Question: In Android, is it possible to have different background color for the views, the empty space and the action bar?
For example I have a PreferenceScreen in a PreferenceFragment. I have these codes:
Style XML:
'''
<resources xmlns:android="http://schemas.android.com/apk/res/android">
<style name="MyTheme" parent="android:Theme.Holo">
<item name="android:textColor">@color/blue1</item>
<item name="android:background">@color/bg</item>
<item name="android:actionBarStyle">@style/MyActionBar</item>
<item name="android:titleTextStyle">@style/MyActionBar</item>
</style>
<style name="MyActionBar" parent="@android:style/Widget.Holo.ActionBar.Solid">
<item name="android:background">@color/brown1</item>
<item name="android:windowBackground">@color/brown1</item>
</style>
</resources>
'''
my PreferenceFragment class: this already looks like a hack!
'''
@Override
public View onCreateView(LayoutInflater inflater, ViewGroup container,
Bundle savedInstanceState) {
View v=super.onCreateView(inflater, container, savedInstanceState);
((ListView) v.findViewById(android.R.id.list)).setBackgroundColor(getResources().getColor(R.color.blue1));
return v;
}
'''
This already makes the ListView items have 'bg' background color, and the empty space after them 'blue1' background color , and the ActionBar has 'brown1' background but the text on it does not and that's really ugly! Also, what the heck does 'windowBackground' do anyway?

I've been able to change the background of the title with this hack:
'''
int actionBarTitleId = Resources.getSystem().getIdentifier("action_bar_title", "id", "android");
if (actionBarTitleId > 0) {
TextView title = (TextView) findViewById(actionBarTitleId);
if (title != null)
title.setBackgroundColor(getResources().getColor(R.color.brown1));
}
'''
Now how do I do this for the logo and the "Up" arrow to the left of the logo?
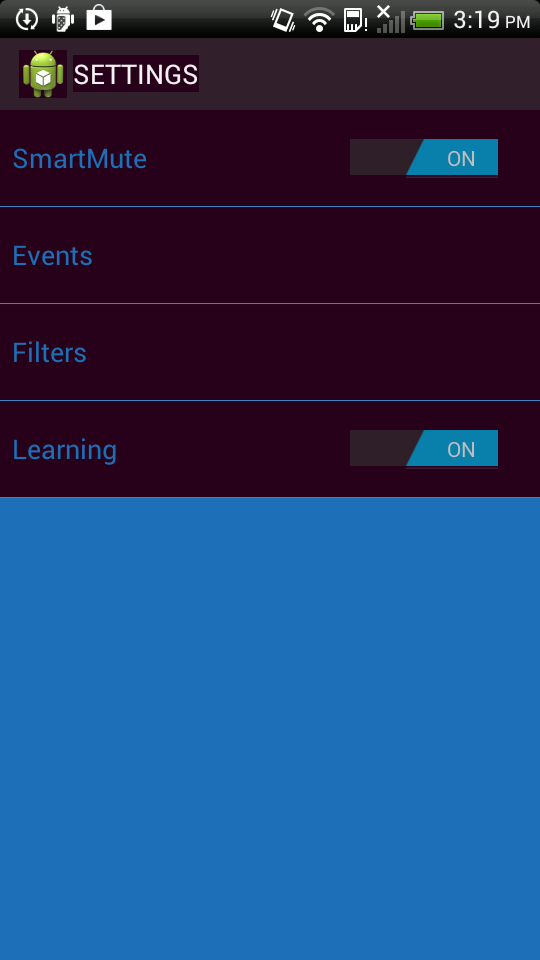
Answer: The solution is to remove the 'titleTextStyle' from the style XML.